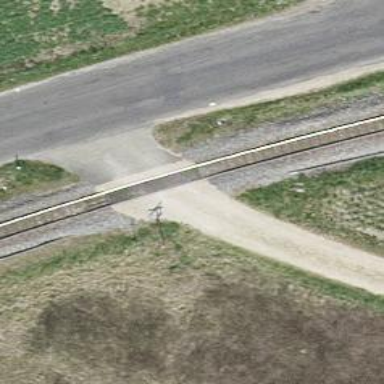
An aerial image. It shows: Level crossing along the railway.